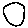
Label: circle